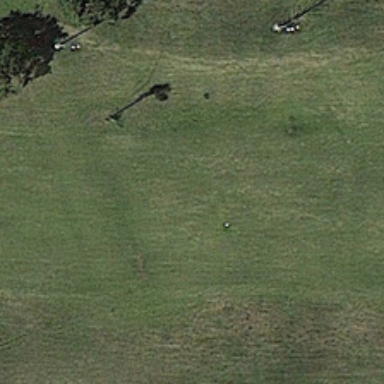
Two green trees are in a piece of green meadow .